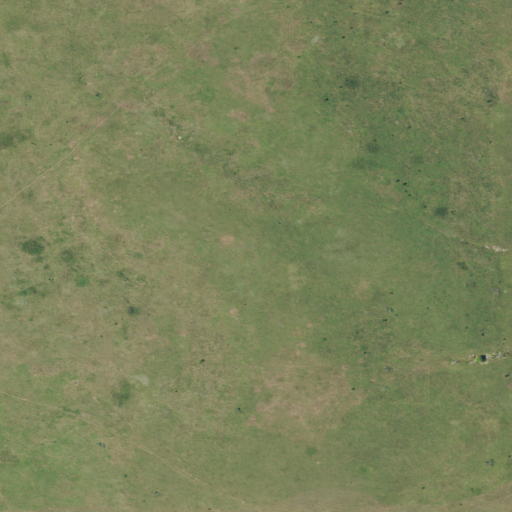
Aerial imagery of mountain in Nebraska named Council Hill containing only grassland